Question: I am looking for 3d maps & offline maps data download
examples in Android.
If you know any example please post here regarding 3d maps and Offline maps.
Is there any 3d map example in Android?
here is the code what i am using <URL>
I am getting error in console
'''
[2012-11-26 16:15:40 - Dex Loader] Unable to execute dex: Multiple dex files define Lcom/nutiteq/MapView$1;
[2012-11-26 16:15:40 - HelloMap3DActivity] Conversion to Dalvik format failed: Unable to execute dex: Multiple dex files define Lcom/nutiteq/MapView$1;
'''

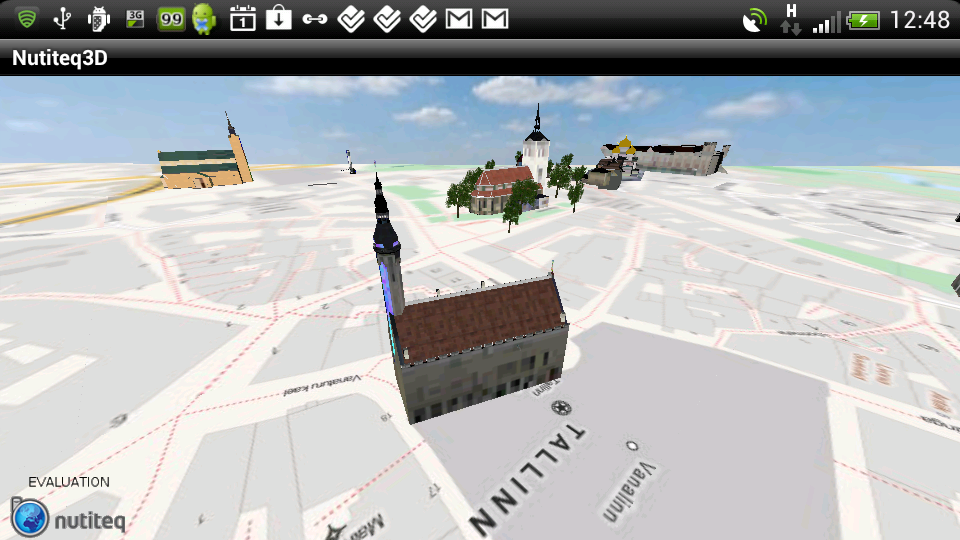
Answer: here is the solution for above answer..
just remove nutiteq-3dsdk-1.0.0pre.jar file Its working fine..